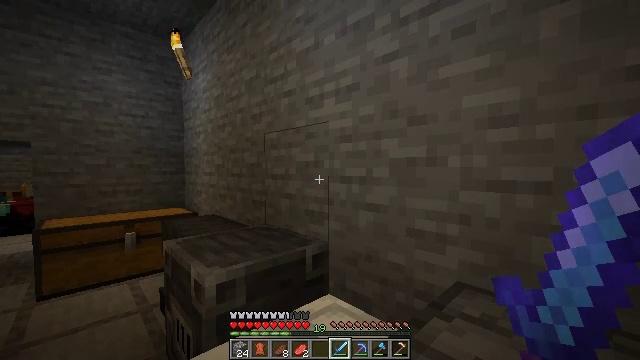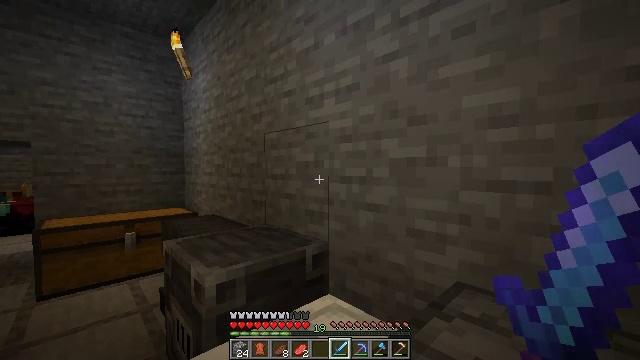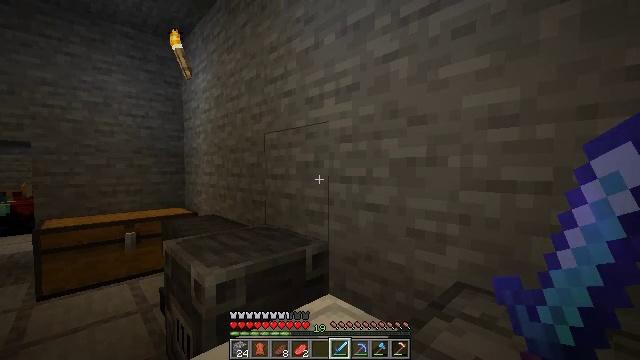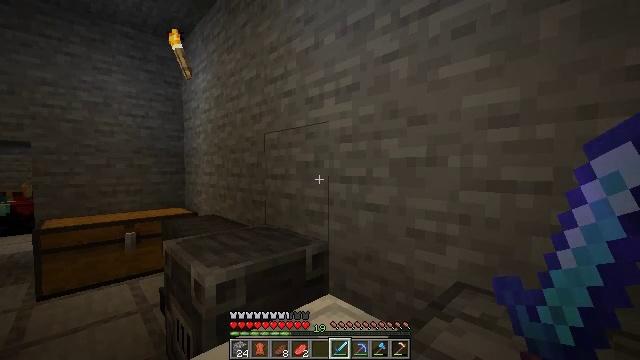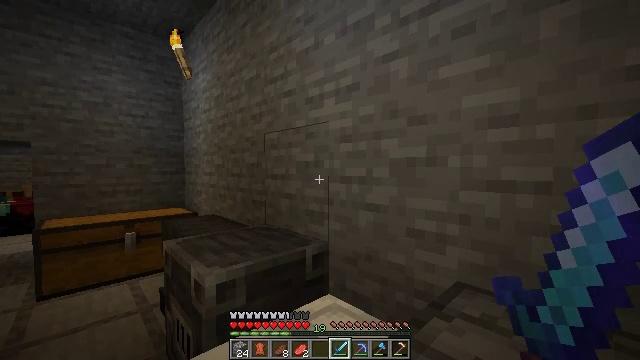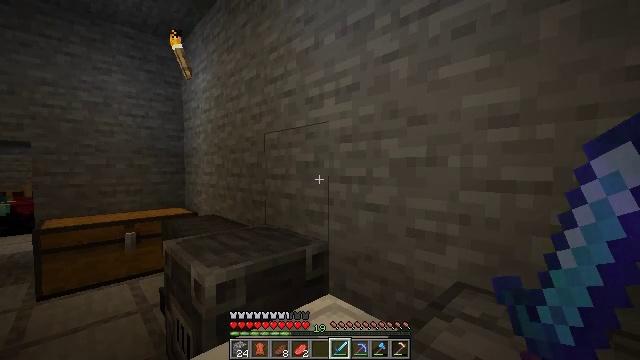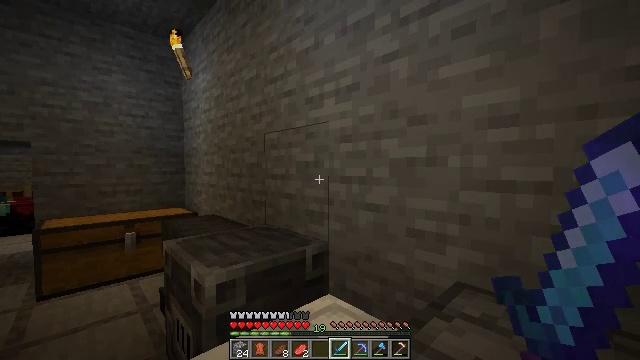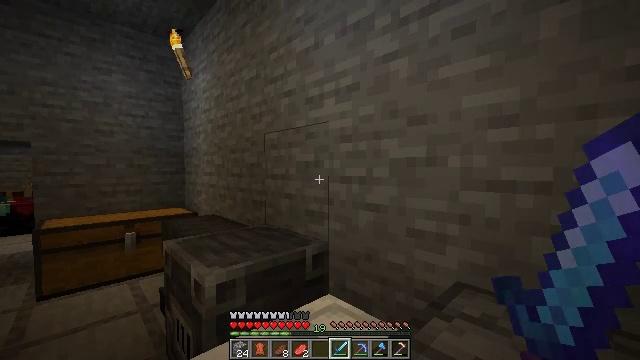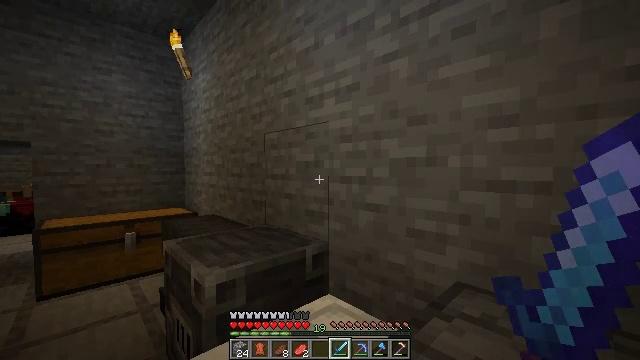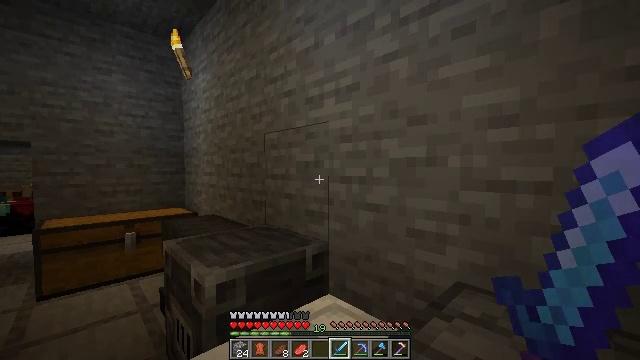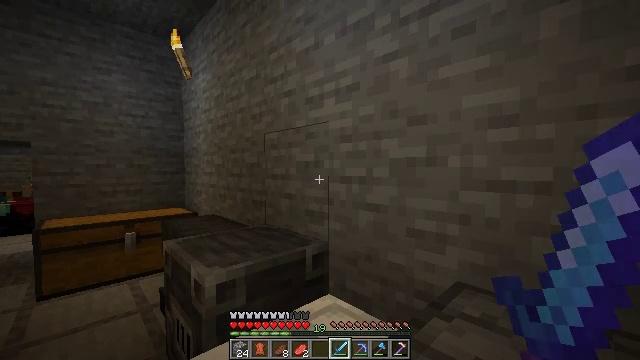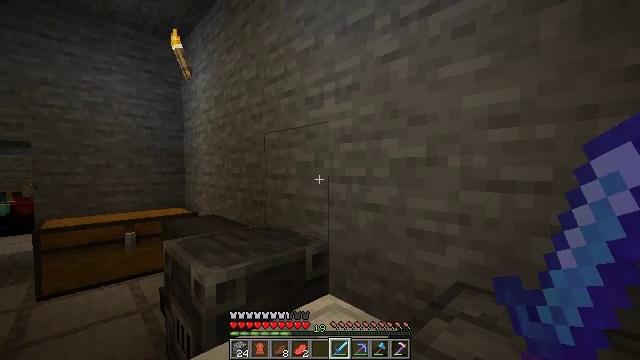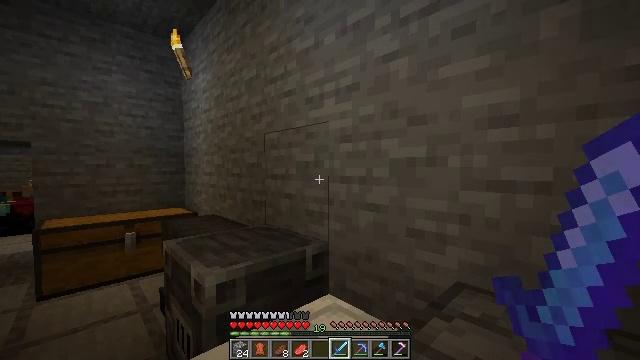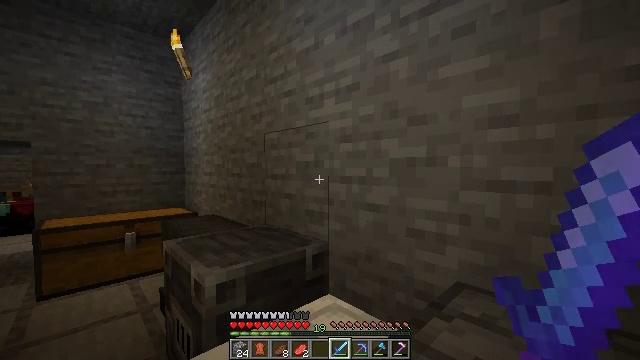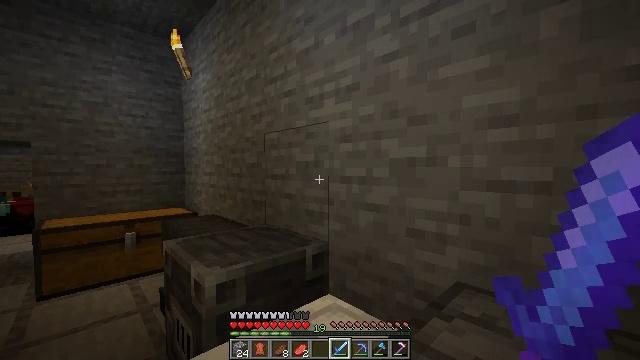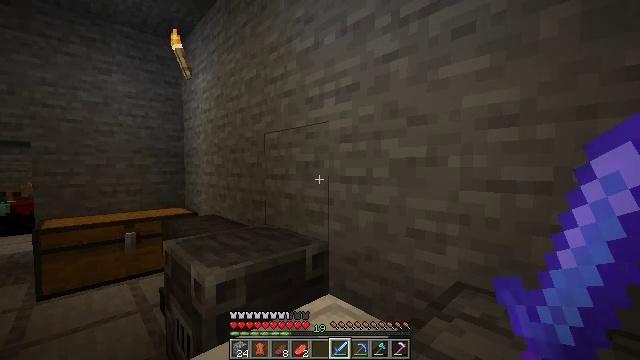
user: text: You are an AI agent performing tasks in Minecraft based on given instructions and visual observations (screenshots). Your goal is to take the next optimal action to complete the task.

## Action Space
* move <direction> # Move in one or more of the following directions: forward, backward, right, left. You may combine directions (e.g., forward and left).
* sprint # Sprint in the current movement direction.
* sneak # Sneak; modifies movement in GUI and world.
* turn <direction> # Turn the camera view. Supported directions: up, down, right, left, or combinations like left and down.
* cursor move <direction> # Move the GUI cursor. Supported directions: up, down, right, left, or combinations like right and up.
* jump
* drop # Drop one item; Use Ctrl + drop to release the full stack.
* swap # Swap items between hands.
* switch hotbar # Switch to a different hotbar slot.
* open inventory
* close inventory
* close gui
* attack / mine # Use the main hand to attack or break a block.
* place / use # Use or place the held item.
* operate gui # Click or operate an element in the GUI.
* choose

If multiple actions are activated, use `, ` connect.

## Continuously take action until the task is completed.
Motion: motion action
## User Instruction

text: Collect wheat crops.
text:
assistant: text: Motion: no_op
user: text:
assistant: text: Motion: no_op
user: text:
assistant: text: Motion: no_op
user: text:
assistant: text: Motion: no_op
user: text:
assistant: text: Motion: no_op
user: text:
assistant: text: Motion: no_op
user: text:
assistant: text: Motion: no_op
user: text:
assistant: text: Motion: no_op
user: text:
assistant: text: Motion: no_op
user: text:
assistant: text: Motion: no_op
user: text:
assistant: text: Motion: no_op
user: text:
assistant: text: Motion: no_op
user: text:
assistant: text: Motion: no_op
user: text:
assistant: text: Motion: no_op
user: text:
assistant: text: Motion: no_op
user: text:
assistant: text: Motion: no_op
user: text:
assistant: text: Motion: no_op
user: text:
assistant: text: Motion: no_op
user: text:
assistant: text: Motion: no_op
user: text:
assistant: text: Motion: no_op
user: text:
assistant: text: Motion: no_op
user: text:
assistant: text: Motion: no_op
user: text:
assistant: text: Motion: no_op
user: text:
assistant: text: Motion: no_op
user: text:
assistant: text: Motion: no_op
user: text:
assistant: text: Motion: no_op
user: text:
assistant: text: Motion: no_op
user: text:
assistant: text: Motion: no_op
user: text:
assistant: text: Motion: no_op
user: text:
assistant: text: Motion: no_op